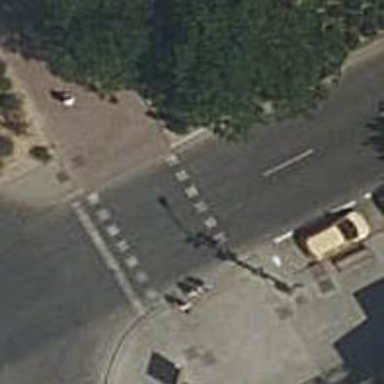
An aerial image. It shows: Zebra crossing with traffic signals.